Question: I am using table view in a scroll.
when I scroll this 'tableview' then tableView show extra space after cell in tableview .
light blue color is 'tableViewCcell' and green color 'tableview' background color
How to remove blank space in 'tableview'?

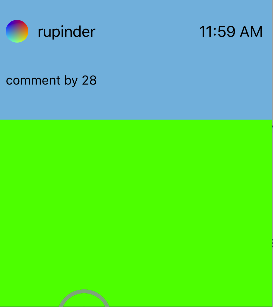
Answer: Set the frame of the tableView footer:
'''
import Foundation
import UIKit
let t = UITableView()
t.tableFooterView = UIView(frame: CGRect.zero)
'''